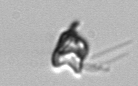
Label: Pyramimonas_longicauda